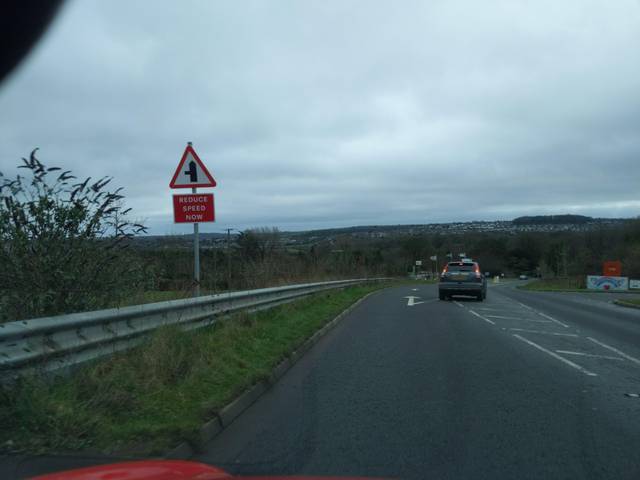
Region: United Kingdom
Coordinates: 50.378, -4.068